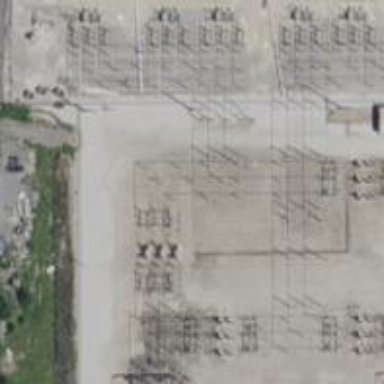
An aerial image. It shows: Substation with chain link fence surrounding it. The substation operates at the transmission level.